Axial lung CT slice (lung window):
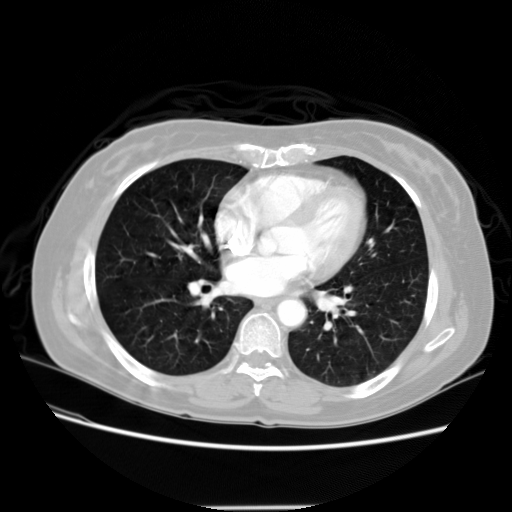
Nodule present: no